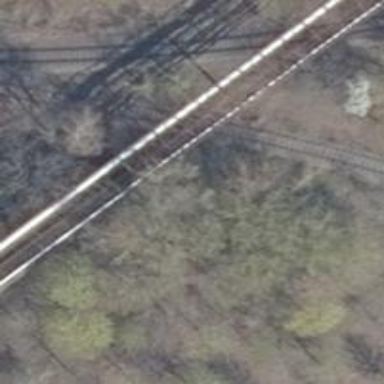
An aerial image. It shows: Railway spur service.